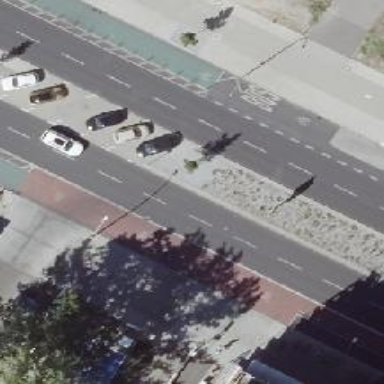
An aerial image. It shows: Secondary road with asphalt surface and dual carriageway design. There is kerb separating the cycleway on the right side.